Question: How can i set a Picture to the centre of a gridPane at the moment I generate first a random Labyrinth and set on top of the Labyrinth a Circle Shape
here is the generation Code:
'''
//add the pictures to the gridpane
for (int j = 2; j < 7; j++)
{
for (int k = 2; k < 7; k++)
{
int randomNumber = new Random().nextInt(21);
imageField = new HBox();
Image im =new Image(zahlenplaettchenName.get(randomNumber));
imageField.getChildren().add(new ImageView(new Image(zahlenplaettchenName.get(randomNumber),30,30,false,false)));
if(gridpane != null){
gridpane.add(imageField, j, k);
}
}
}
}
//add the pictures to the pane
private void fillPictureList(){
pictureName.add("/images/Eck-Kreuzung-links-oben.PNG");
pictureName.add("/images/Eck-Kreuzung-links-unten.PNG");
pictureName.add("/images/Eck-Kreuzung-rechts-oben.PNG");
pictureName.add("/images/Eck-Kreuzung-rechts-unten.PNG");
pictureName.add("/images/Gerade-horizontal.PNG");
pictureName.add("/images/T-Kreuzung-oben.PNG");
pictureName.add("/images/T-Kreuzung-rechts.png");
pictureName.add("/images/T-Kreuzung-unten.PNG");
pictureName.add("/images/Gerade-vertikal.PNG");
pictureName.add("/images/T-Kreuzung-links.PNG");
for (int j = 1; j < 8; j++)
{
for (int k = 1; k < 8; k++)
{
int randomNumber = new Random().nextInt(10);
imageField = new HBox();
imageField.getChildren().add(new ImageView(new Image(pictureName.get(randomNumber))));
if(gridpane != null){
gridpane.add(imageField, j, k);
}
}
}
}
'''
After this the Picture looks like this:

How can I centre the circleShapes ?
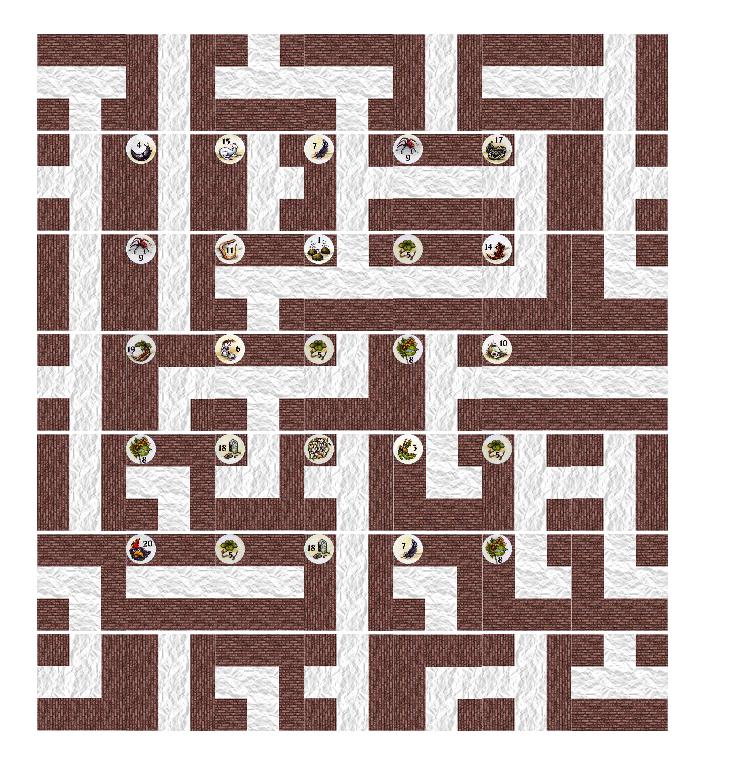
Answer: You should try this to center your elements in each cell.
'imageField.setAlignment(Pos.CENTER);'